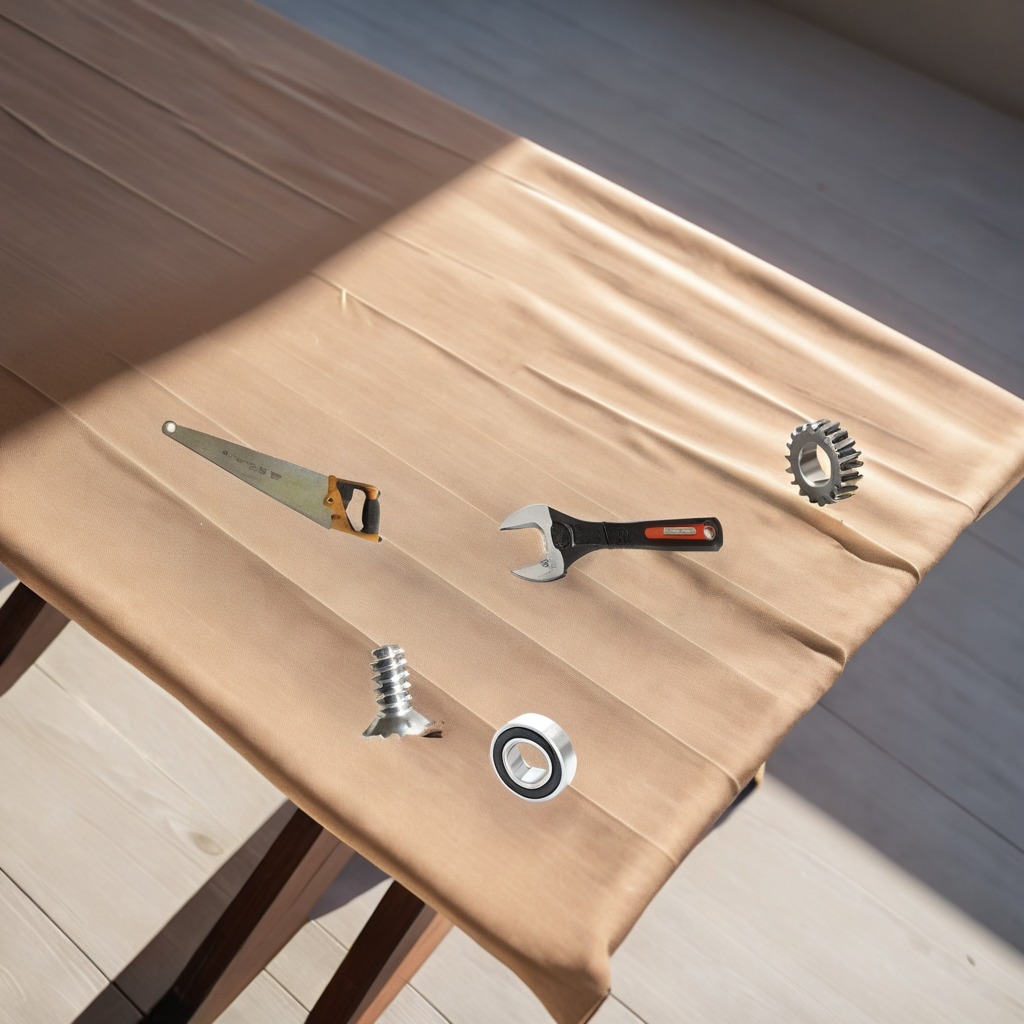
A ball bearing, a steel gear with teeth, a metal machine screw, a handheld metal saw, and a wrench are lying on the wooden table.